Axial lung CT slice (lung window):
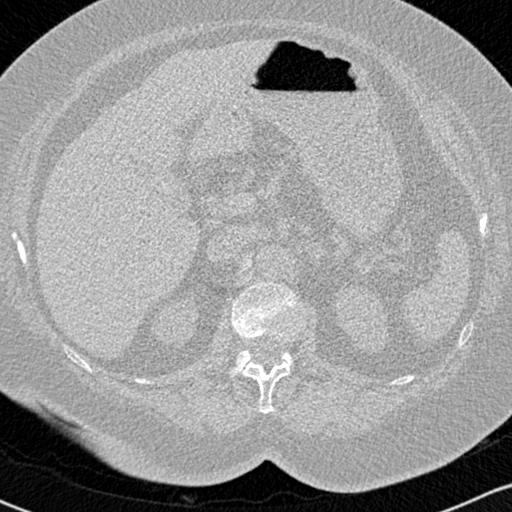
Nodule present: no